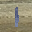
Label: 1